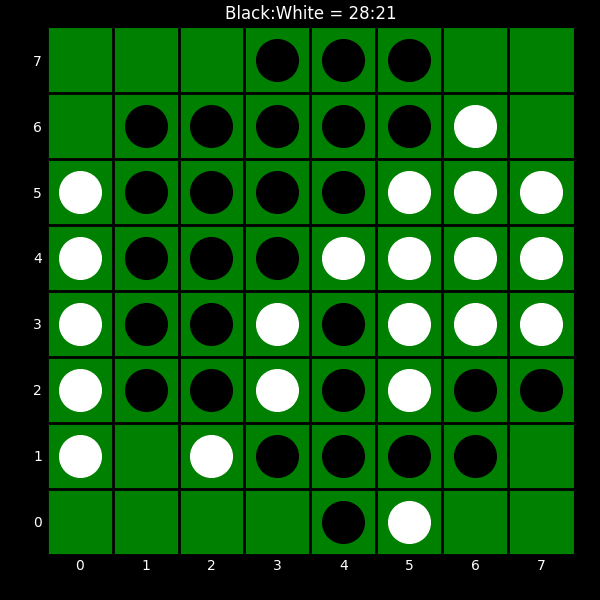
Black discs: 28
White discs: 21